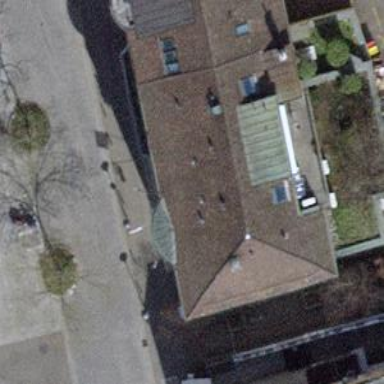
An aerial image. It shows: Building.